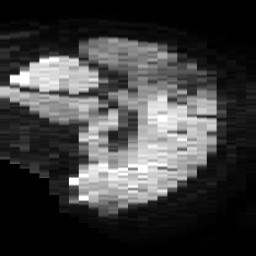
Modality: TRACE
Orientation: sagittal
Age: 65
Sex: male
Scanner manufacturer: philips
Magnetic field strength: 3 T
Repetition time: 4.138 s
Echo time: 0.06119 s